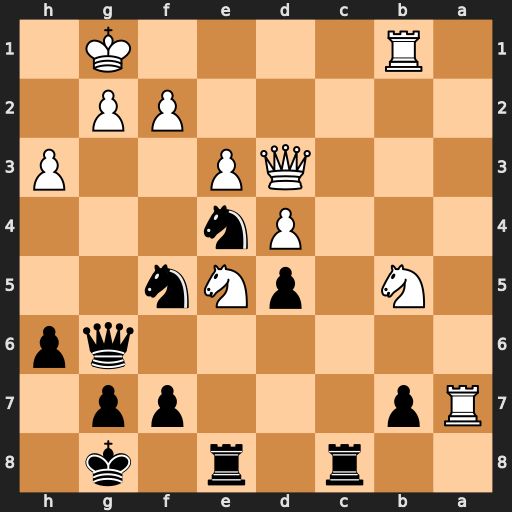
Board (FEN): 2r1r1k1/Rp3pp1/6qp/1N1pNn2/3Pn3/3QP2P/5PP1/1R4K1
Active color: b
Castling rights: -
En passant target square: -
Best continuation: Rxe5 dxe5 Nh4 g3 Nf3+